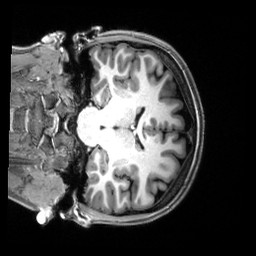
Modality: T1w
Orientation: coronal
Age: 22
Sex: female
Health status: healthy
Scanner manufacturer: siemens
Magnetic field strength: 3 T
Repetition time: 2.5 s
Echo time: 0.00222 s